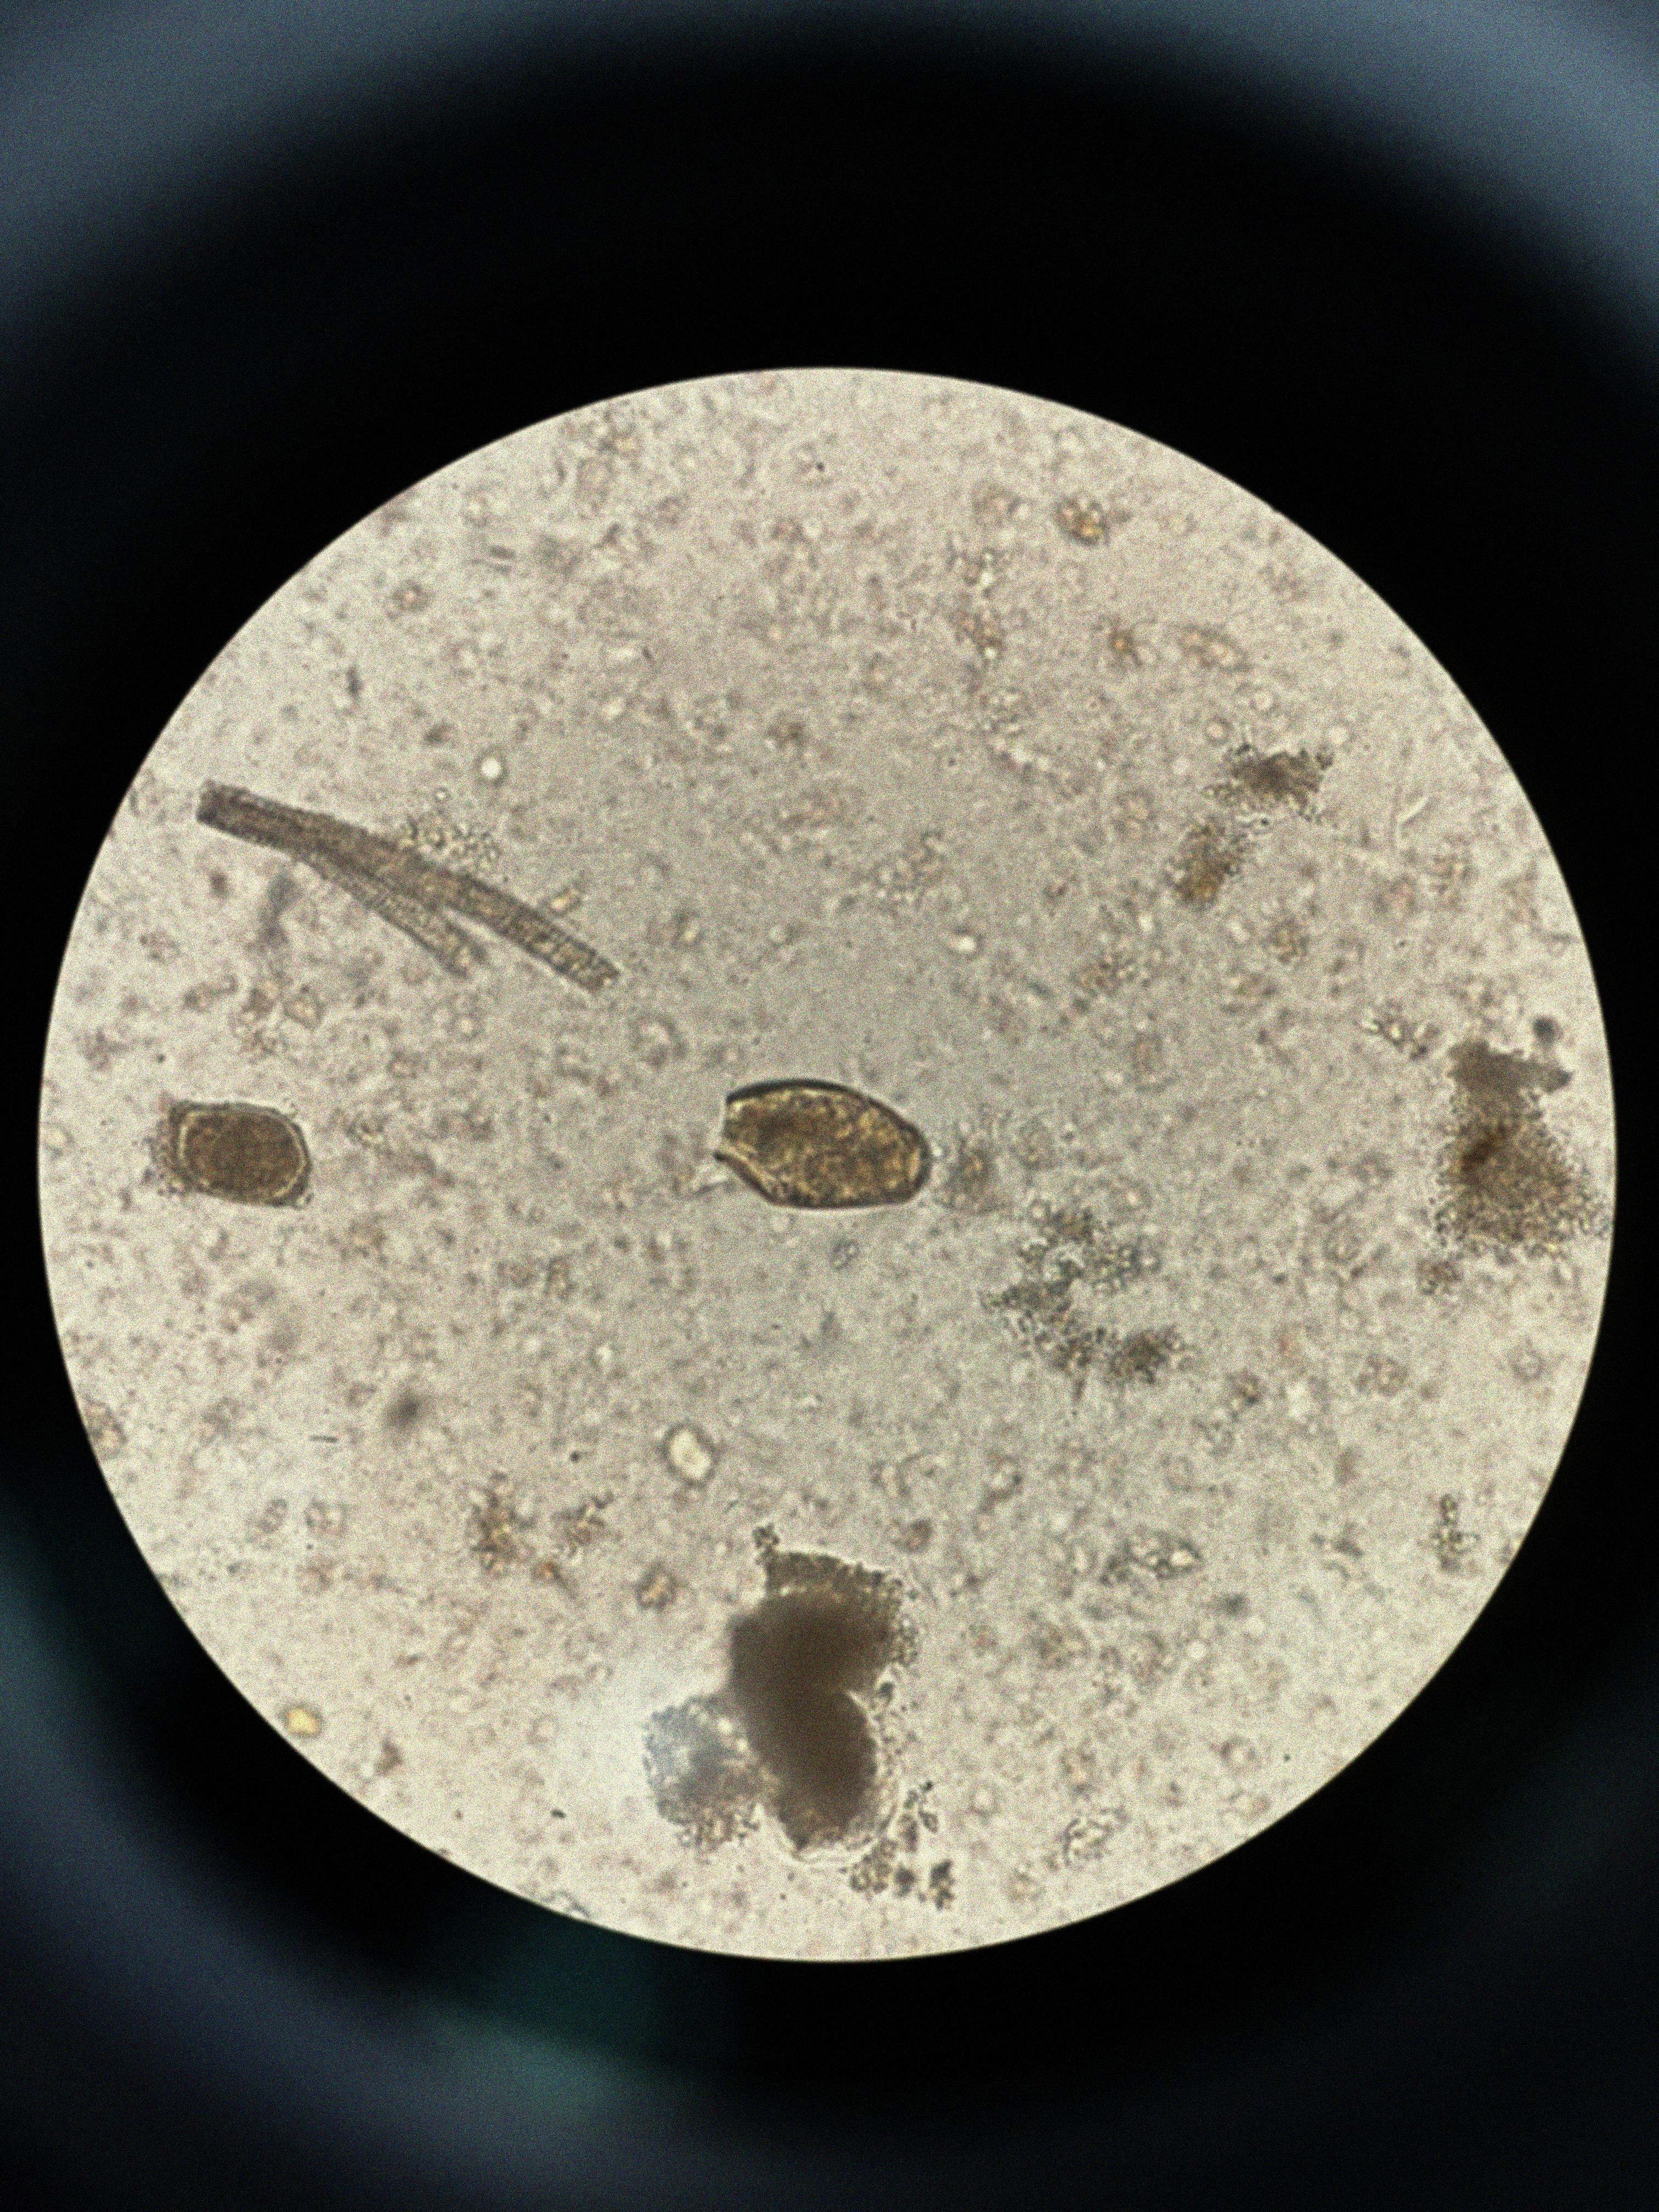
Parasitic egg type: Paragonimus spp